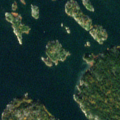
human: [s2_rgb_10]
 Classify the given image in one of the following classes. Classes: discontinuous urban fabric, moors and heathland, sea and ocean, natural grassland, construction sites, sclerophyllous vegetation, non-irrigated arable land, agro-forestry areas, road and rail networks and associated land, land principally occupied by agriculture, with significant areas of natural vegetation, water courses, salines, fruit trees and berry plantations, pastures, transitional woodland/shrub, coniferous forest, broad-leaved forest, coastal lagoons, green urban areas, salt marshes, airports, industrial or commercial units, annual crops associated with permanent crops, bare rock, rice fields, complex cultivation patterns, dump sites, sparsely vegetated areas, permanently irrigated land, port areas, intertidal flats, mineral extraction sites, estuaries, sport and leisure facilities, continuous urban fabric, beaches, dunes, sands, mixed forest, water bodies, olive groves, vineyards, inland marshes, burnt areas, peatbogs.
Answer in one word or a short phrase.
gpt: broad-leaved forest, mixed forest, sea and ocean